Question:
Hi, I'm using objective-c sorry for image language i want to learn dialog box name. I researched but i could not found "Sifreni mi Unuttun ?" "Yardim Merkezi" "iptal" how can i display this box.
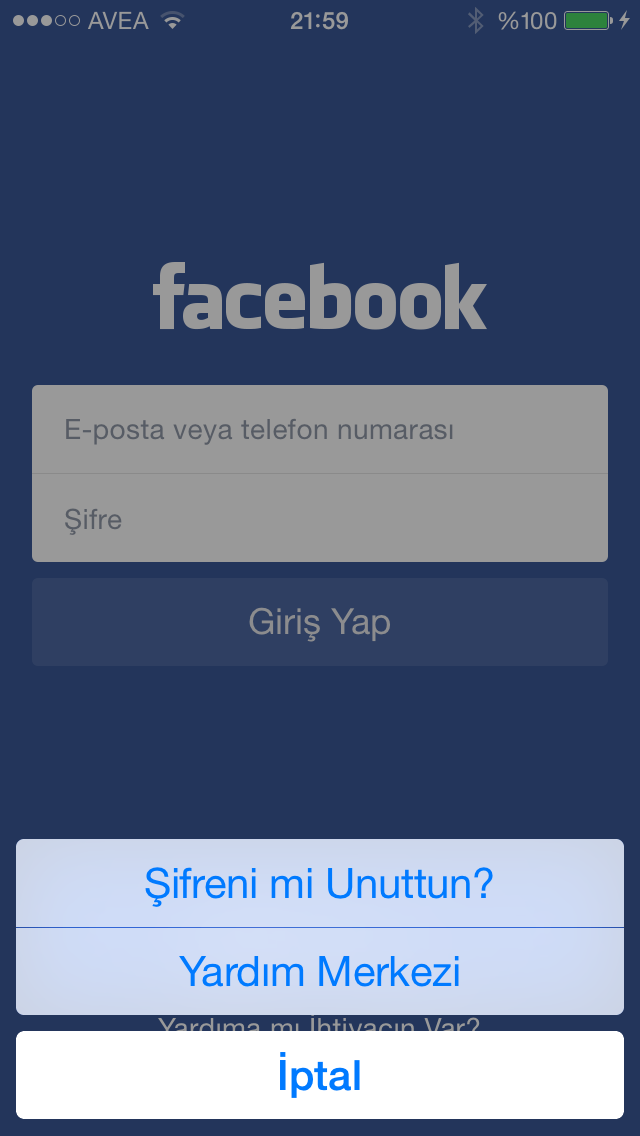
Answer: That's a <URL> with a 'preferredStyle' property of 'UIAlertControllerStyleActionSheet'.
There's a great tutorial for how to use 'UIAlertController' in iOS 8 here: <URL>.